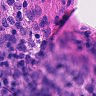
Metastatic tissue present: no